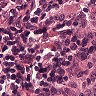
Metastatic tissue present: no